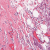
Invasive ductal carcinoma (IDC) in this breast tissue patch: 1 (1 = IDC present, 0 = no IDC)